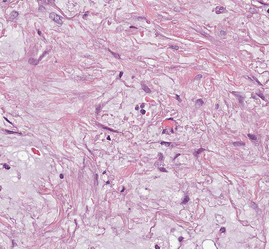
Tumor epithelial tissue: no
Tumor-associated stroma tissue: yes
Normal tissue: no